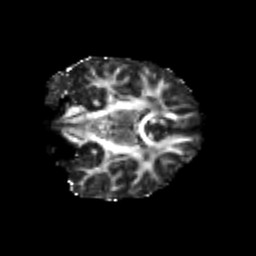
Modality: FA
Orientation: coronal
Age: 20
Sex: female
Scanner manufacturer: siemens
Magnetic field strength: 3 T
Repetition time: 3.5 s
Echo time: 0.125 s